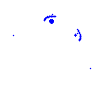
Particle: electron